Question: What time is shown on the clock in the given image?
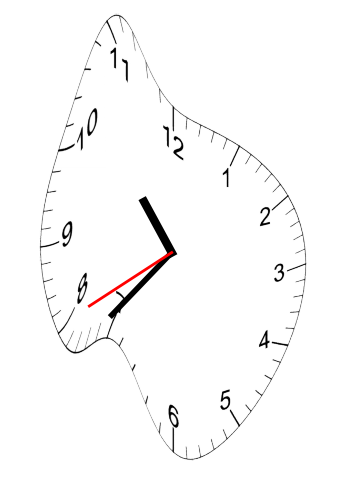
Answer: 10:36:40